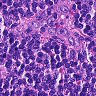
Metastatic tissue present: no